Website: bh-photo
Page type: gifting
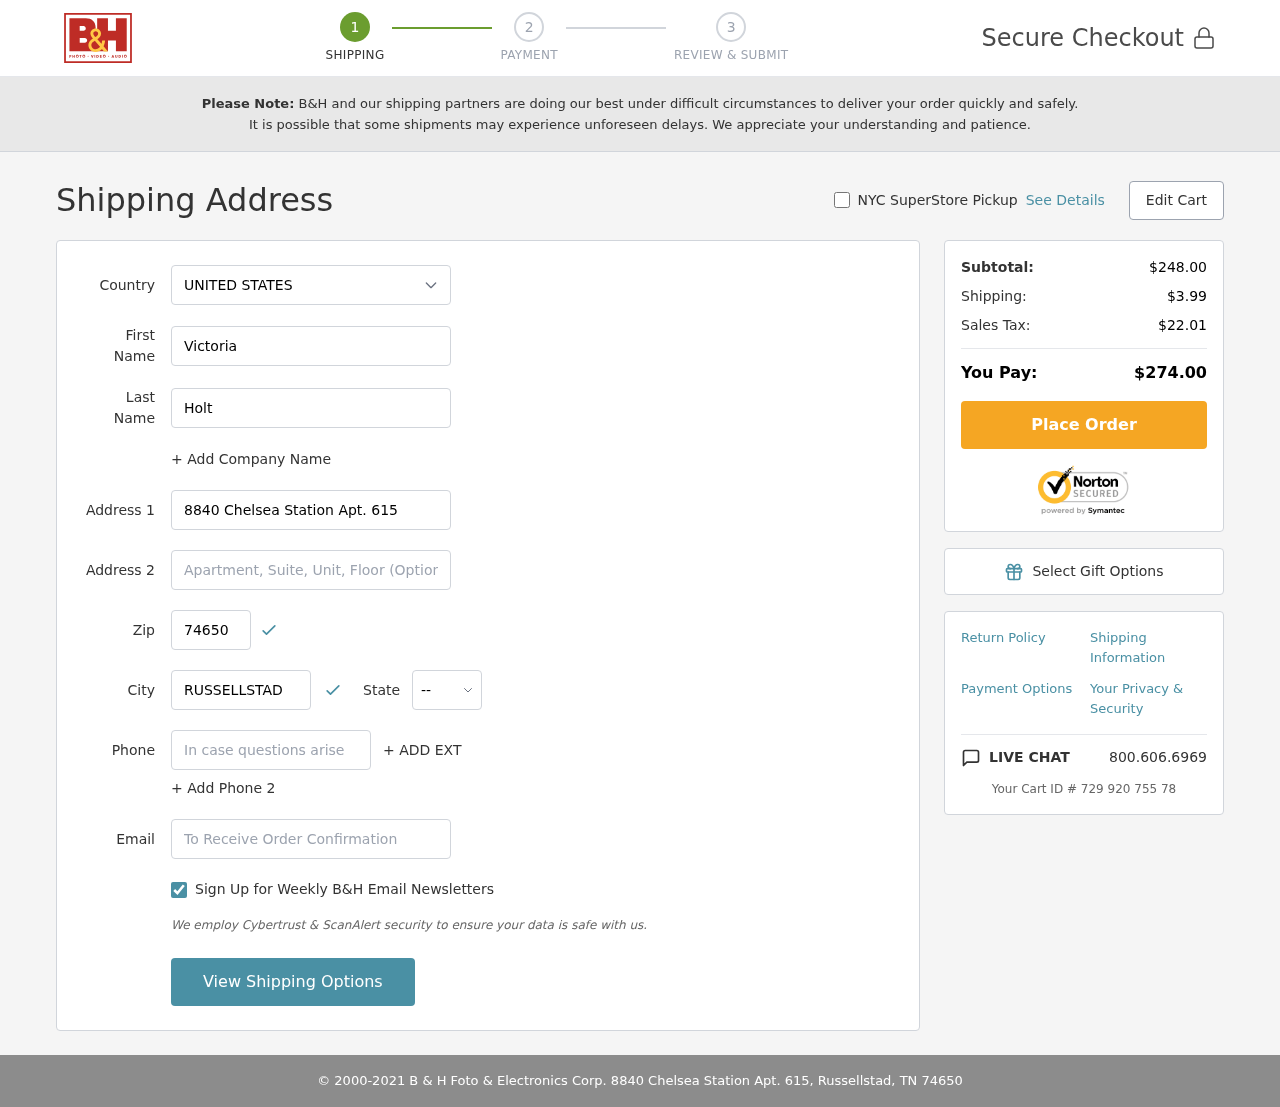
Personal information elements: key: PII_CITY
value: Russellstad
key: PII_COUNTRY
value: United States
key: PII_EMAIL
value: victoriaholt@yahoo.com
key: PII_FIRSTNAME
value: Victoria
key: PII_LASTNAME
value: Holt
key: PII_PHONE
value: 6678001920
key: PII_POSTCODE
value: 74650
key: PII_STATE_ABBR
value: TN
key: PII_STREET
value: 8840 Chelsea Station Apt. 615
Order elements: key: ORDER_SUBTOTAL
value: $248.00
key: ORDER_SHIPPING_COST
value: $3.99
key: ORDER_TAX
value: $22.01
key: ORDER_TOTAL
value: $274.00
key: ORDER_ID
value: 729 920 755 78